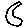
Label: moon